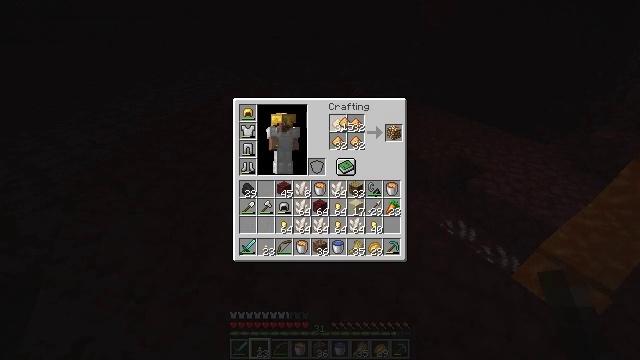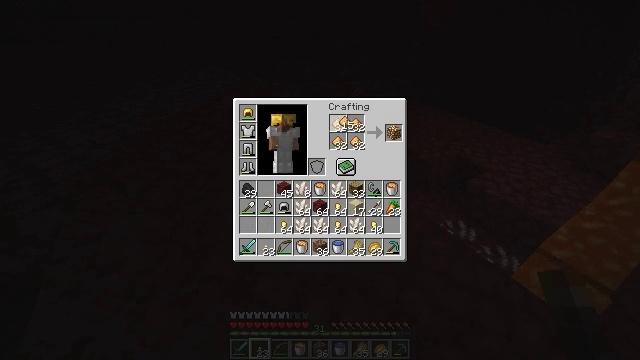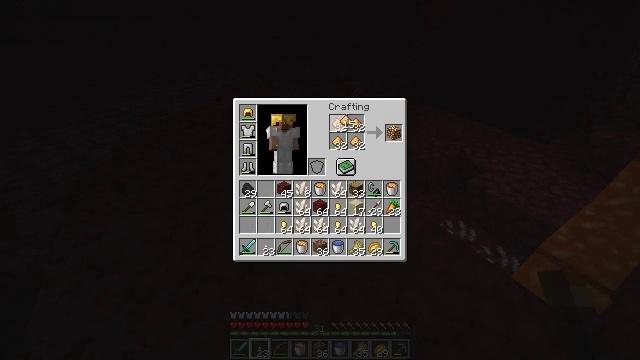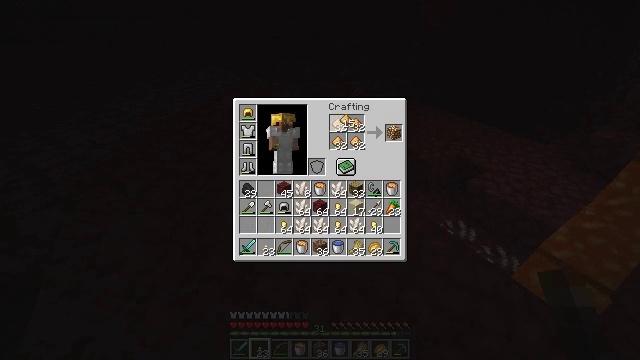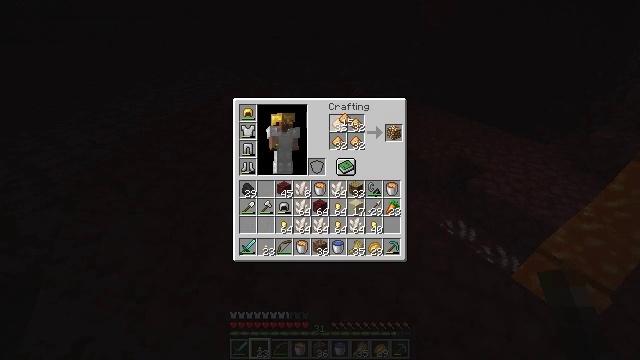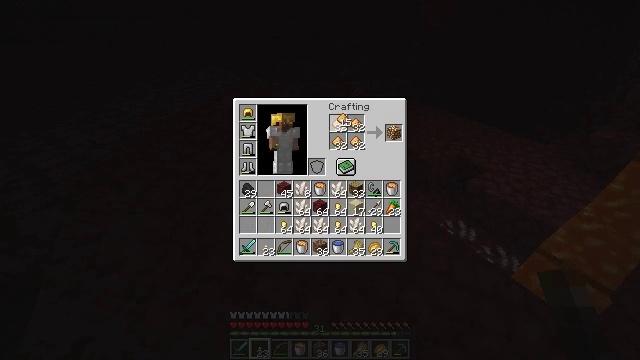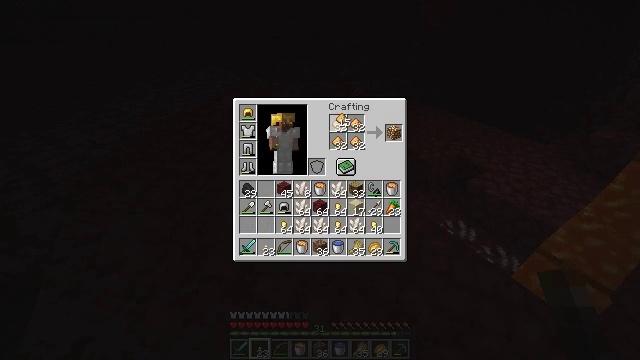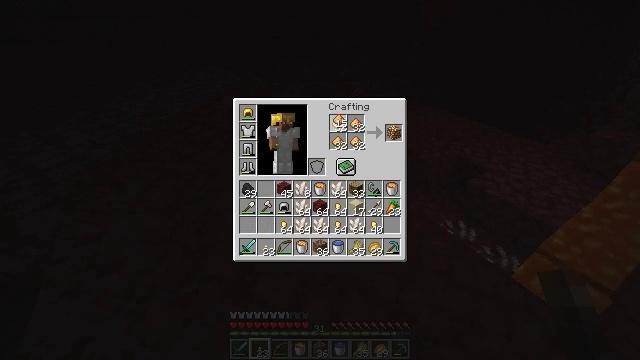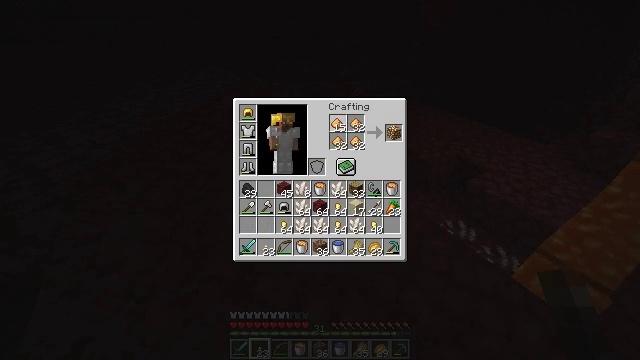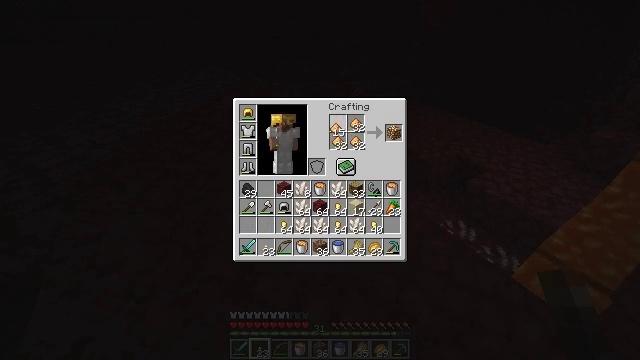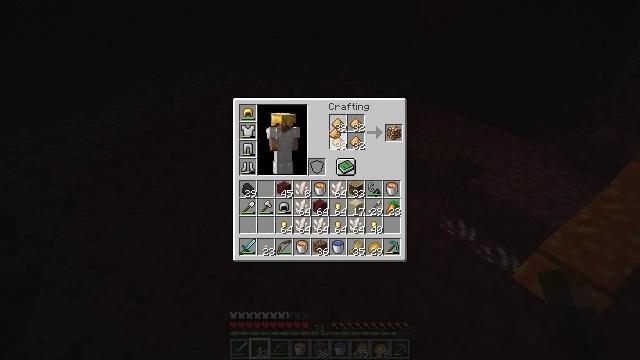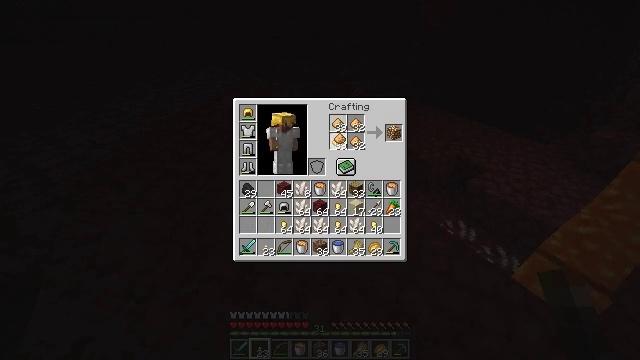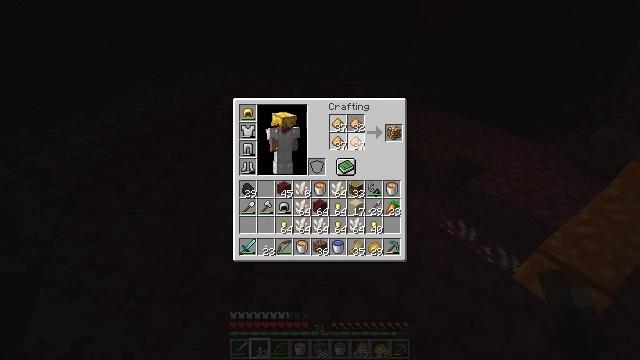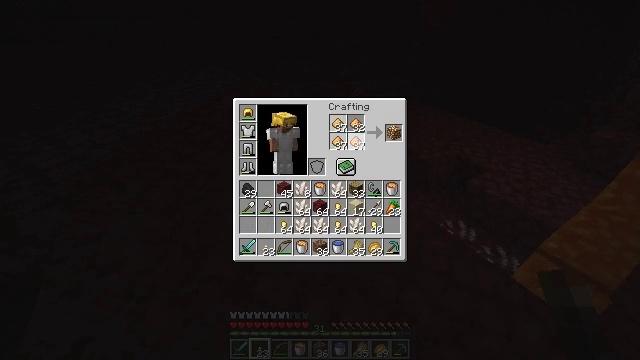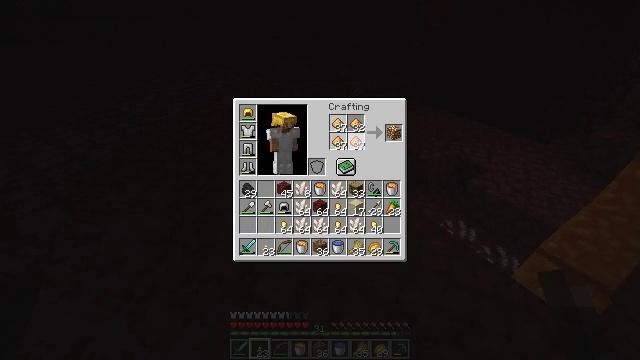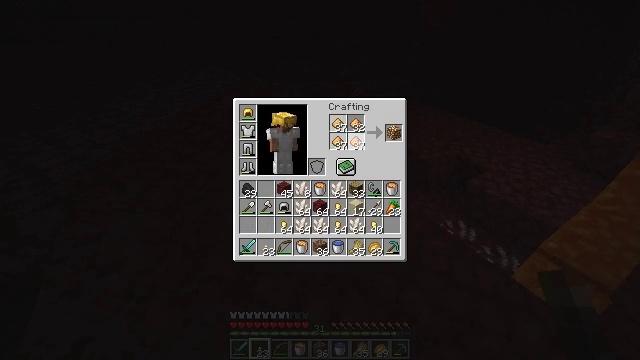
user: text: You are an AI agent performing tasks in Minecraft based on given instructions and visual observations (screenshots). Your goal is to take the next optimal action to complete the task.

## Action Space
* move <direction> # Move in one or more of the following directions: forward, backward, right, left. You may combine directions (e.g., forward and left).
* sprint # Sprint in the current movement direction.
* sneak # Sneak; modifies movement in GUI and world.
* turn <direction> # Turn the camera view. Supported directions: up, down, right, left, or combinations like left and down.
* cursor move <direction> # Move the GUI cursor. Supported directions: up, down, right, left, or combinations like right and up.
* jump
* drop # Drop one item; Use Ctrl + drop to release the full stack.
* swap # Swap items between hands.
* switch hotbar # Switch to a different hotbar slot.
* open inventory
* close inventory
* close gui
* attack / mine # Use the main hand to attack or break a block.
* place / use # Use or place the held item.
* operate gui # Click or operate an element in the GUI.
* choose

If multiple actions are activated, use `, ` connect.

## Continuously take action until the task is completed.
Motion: motion action
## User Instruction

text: Use the crafting table to make a glowstone from dust.
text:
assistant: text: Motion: no_op
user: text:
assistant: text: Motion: no_op
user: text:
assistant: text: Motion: no_op
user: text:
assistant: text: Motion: no_op
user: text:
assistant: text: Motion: no_op
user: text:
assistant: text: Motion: no_op
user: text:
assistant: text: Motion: operate gui
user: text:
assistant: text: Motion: operate gui
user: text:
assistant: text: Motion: operate gui
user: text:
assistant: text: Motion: operate gui
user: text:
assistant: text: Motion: operate gui
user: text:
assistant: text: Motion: cursor move right, operate gui
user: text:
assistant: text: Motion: operate gui
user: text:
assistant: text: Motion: operate gui
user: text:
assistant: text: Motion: operate gui
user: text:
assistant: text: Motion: operate gui
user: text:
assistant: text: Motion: operate gui
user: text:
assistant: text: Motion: operate gui
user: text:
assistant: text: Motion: operate gui
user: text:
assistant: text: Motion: operate gui
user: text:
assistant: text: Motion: no_op
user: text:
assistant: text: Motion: no_op
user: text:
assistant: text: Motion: cursor move right
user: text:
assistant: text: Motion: cursor move right
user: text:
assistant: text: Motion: no_op
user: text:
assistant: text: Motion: no_op
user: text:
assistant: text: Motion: no_op
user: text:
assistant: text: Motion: no_op
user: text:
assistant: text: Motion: no_op
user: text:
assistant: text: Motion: cursor move left